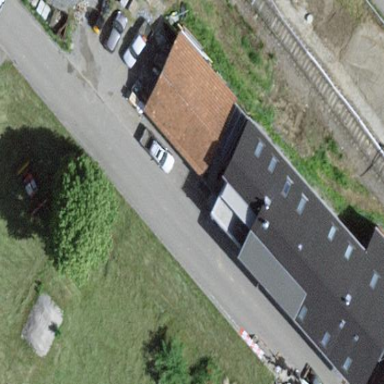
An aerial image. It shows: Industrial building.